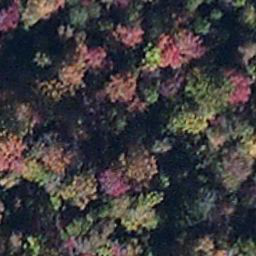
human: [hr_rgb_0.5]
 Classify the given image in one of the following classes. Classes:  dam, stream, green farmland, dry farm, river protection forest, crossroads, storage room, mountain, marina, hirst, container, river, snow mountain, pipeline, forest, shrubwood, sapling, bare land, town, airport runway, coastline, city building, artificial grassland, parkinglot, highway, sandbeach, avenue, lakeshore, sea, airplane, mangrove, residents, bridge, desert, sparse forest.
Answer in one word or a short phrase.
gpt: mangrove